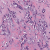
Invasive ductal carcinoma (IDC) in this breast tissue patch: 1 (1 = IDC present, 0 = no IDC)